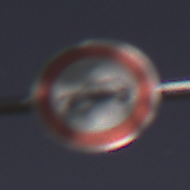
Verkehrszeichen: VerbotPersonenkraftwagen
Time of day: Night
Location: Outdoor (Nature)
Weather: Clear
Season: NotSpecified
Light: Natural